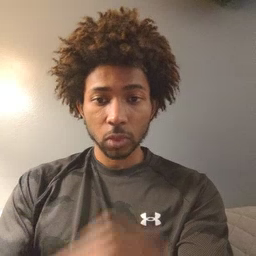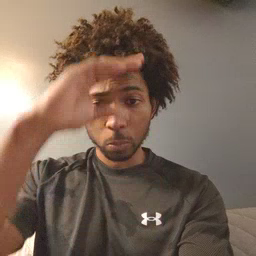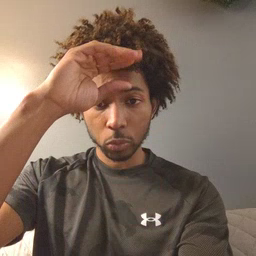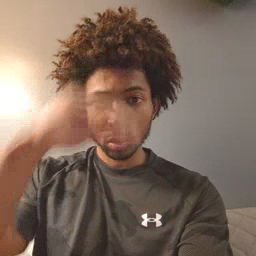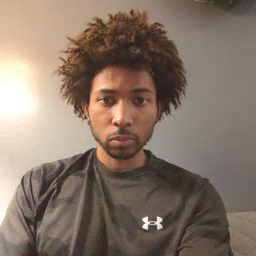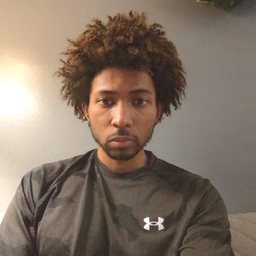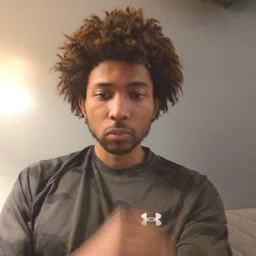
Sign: boy